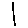
Label: line